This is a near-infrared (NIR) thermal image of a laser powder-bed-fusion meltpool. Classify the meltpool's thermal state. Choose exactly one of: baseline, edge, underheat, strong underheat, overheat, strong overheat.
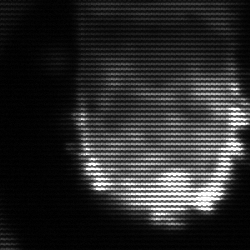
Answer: baseline